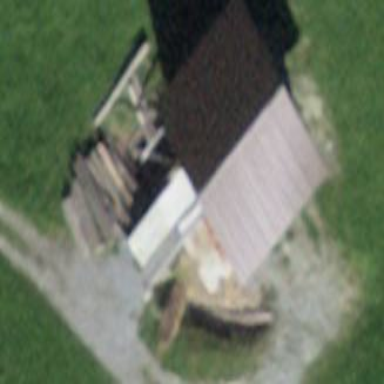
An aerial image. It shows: Barn.